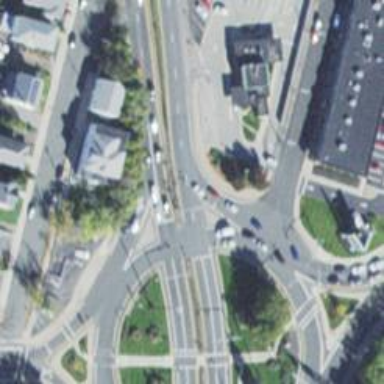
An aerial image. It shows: Circular junction on trunk highway.